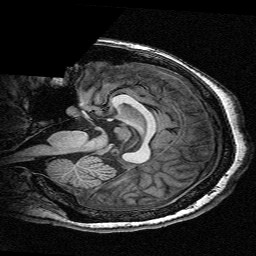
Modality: T1w
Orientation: sagittal
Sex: female
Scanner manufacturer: siemens
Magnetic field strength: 3 T
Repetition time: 2.3 s
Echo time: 0.00336 s